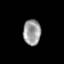
Tissue: skin
Cell type: Epithelial cells
Senescence score: 0.2305
Nuclear area (px): 437
Mean DAPI intensity: 157.041